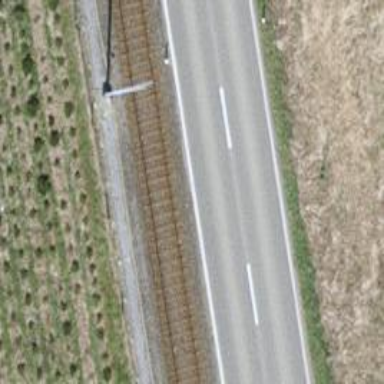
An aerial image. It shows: Primary highway.